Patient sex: M
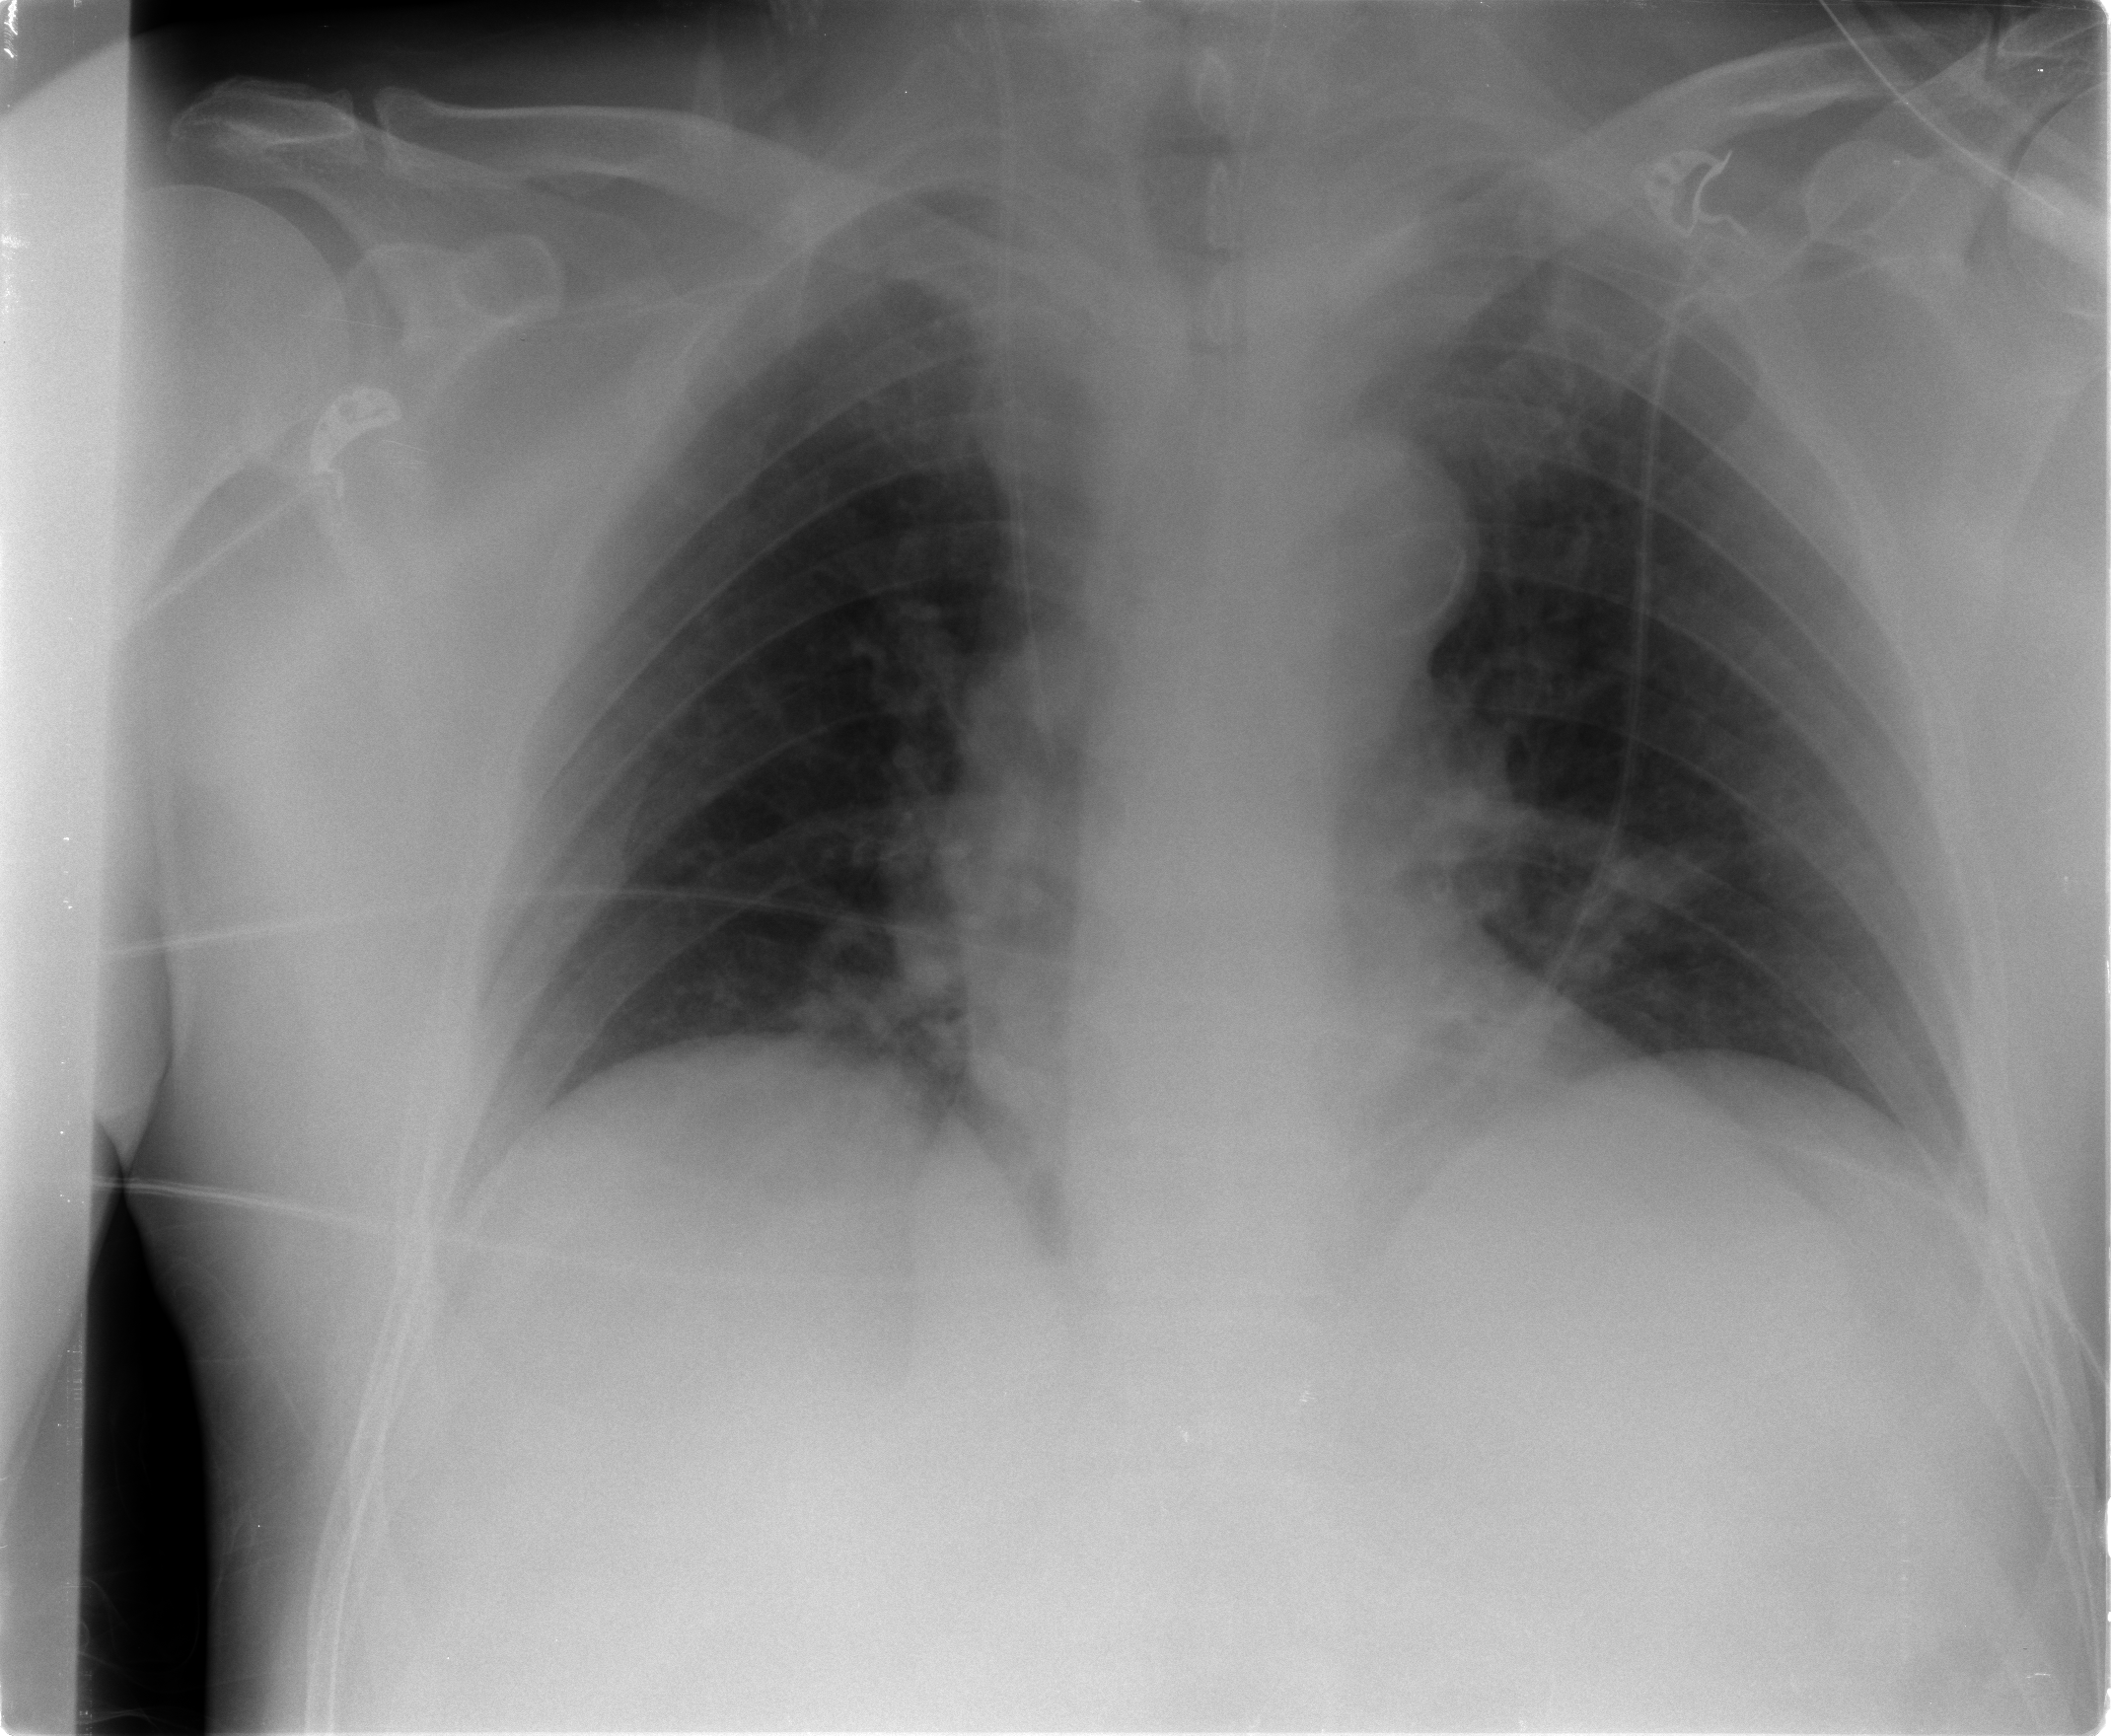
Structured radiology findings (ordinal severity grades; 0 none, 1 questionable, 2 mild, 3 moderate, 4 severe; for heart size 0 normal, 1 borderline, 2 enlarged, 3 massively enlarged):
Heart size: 2
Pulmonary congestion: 1
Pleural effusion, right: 0
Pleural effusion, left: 0
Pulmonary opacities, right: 0
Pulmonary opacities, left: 1
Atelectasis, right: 0
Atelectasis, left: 0